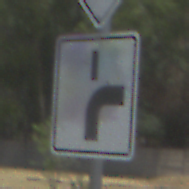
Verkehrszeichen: VerlaufVorfahrtsstrasse8
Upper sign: Vorfahrtsstrasse
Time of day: Midday
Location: Outdoor (Nature)
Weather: Clear
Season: NotSpecified
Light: Natural